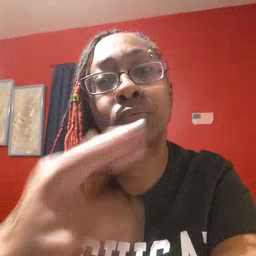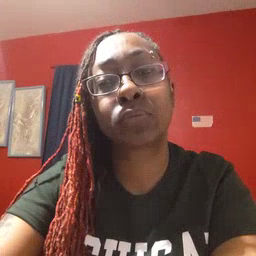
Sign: bedroom